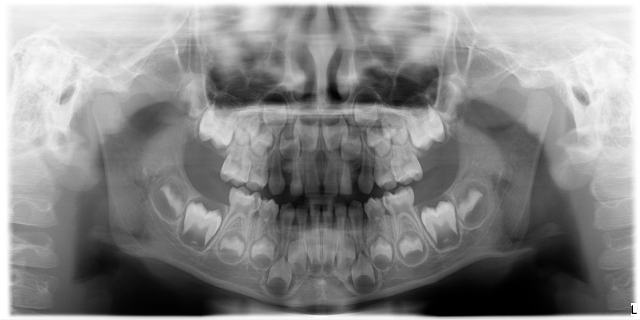
child